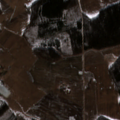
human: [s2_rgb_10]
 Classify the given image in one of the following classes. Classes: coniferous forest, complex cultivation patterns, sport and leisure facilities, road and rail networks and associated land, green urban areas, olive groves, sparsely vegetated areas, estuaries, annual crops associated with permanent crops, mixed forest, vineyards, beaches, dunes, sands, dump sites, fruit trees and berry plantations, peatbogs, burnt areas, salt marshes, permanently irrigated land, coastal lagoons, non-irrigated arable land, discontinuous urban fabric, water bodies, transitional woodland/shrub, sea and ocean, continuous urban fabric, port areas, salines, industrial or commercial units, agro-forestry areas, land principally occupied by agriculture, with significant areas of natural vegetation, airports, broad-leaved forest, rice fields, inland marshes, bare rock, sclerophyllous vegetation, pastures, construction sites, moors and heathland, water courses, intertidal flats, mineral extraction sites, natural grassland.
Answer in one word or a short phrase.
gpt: non-irrigated arable land, land principally occupied by agriculture, with significant areas of natural vegetation, mixed forest, transitional woodland/shrub, water bodies